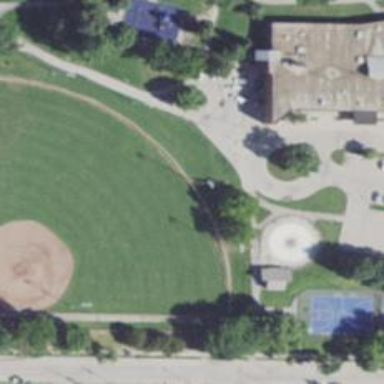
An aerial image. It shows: Softball pitch for leisure and sport activities.